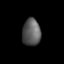
Tissue: prostate
Cell type: Endothelial cells
Senescence score: 0.7365
Nuclear area (px): 486
Mean DAPI intensity: 90.817